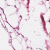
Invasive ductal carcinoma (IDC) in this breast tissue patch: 0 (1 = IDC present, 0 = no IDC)